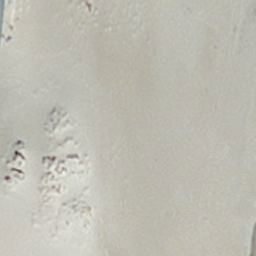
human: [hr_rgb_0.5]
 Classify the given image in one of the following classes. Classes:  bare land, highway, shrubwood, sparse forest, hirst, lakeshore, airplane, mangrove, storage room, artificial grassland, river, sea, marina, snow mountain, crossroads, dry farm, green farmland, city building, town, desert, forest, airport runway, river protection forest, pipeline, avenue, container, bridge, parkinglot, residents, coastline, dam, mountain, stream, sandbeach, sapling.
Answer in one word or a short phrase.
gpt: sandbeach